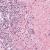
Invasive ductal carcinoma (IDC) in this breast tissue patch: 1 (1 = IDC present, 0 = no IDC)